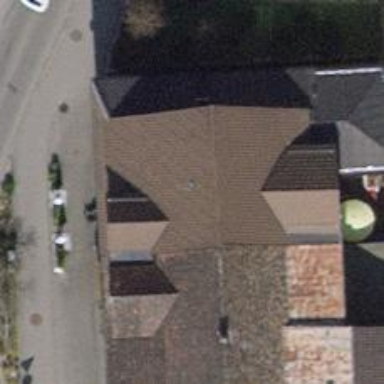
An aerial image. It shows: Restaurant.